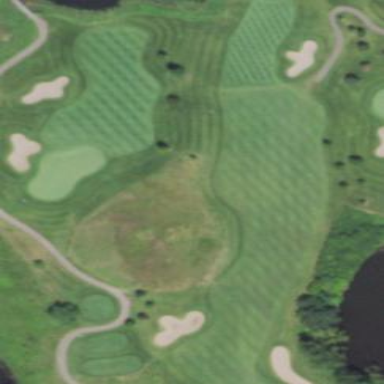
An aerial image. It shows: Rough area on grassy golf course.